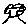
Label: tree